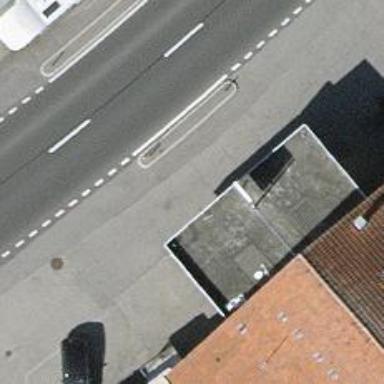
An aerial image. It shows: Fuel station.